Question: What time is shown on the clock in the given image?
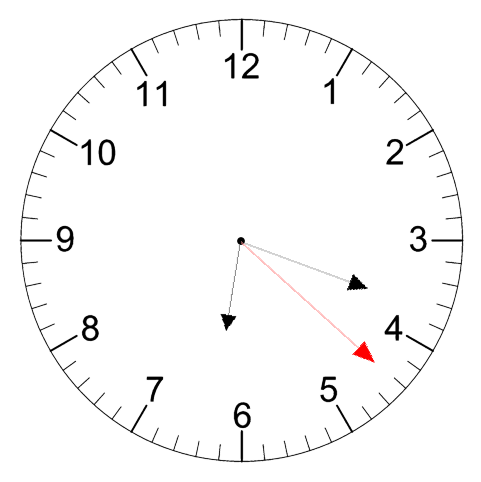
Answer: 06:18:22